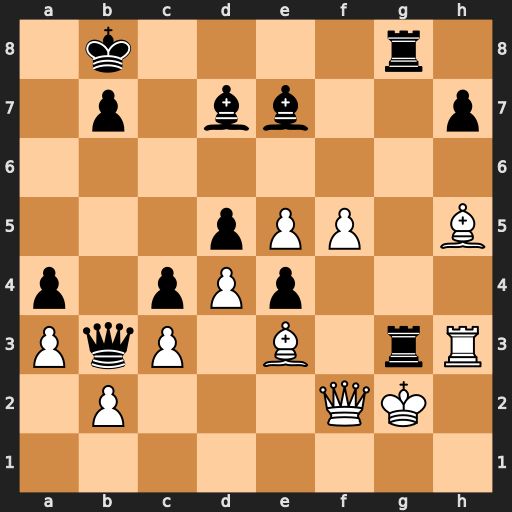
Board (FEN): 1k4r1/1p1bb2p/8/3pPP1B/p1pPp3/PqP1B1rR/1P3QK1/8
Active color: w
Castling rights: -
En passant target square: -
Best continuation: Rxg3 Rxg3+ Kxg3